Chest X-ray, AP view. Patient: 23 years old, sex F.
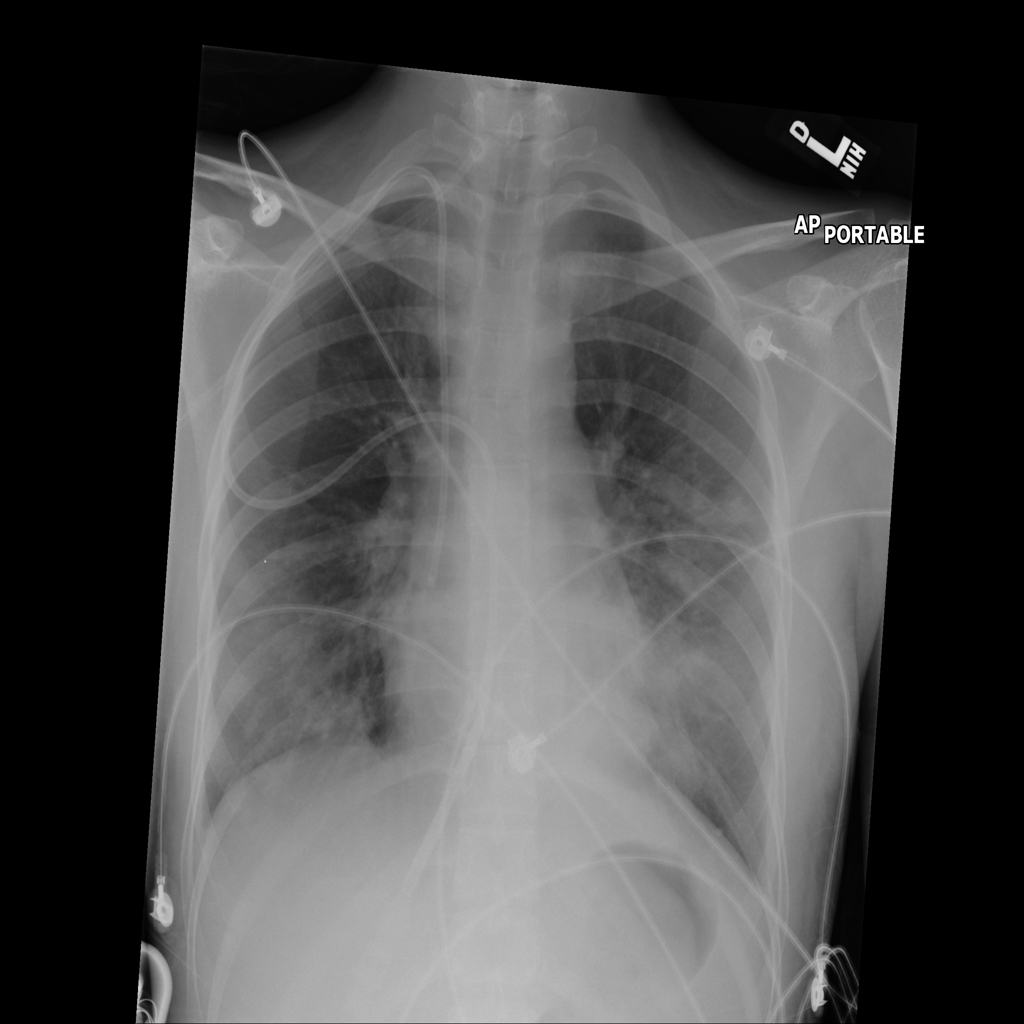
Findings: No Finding